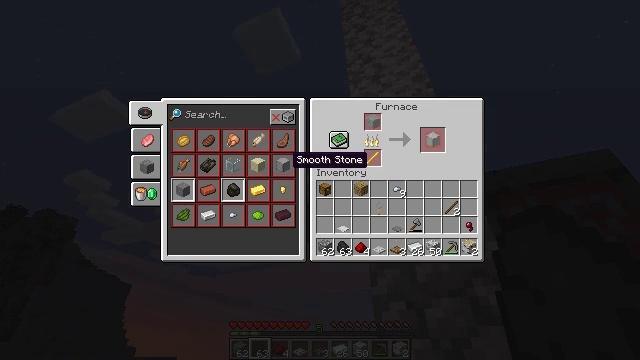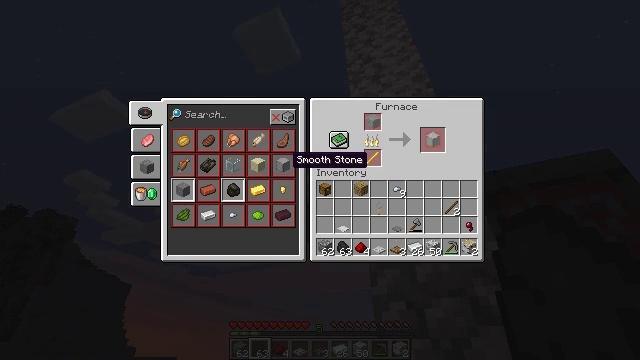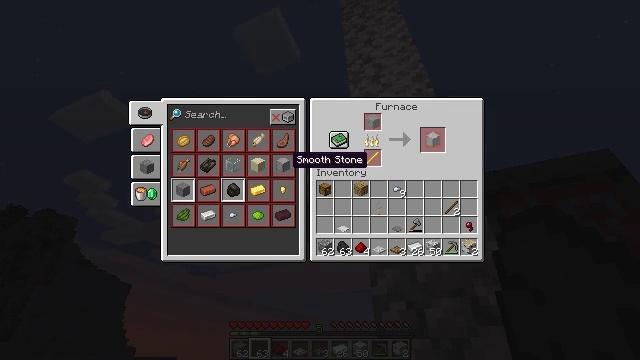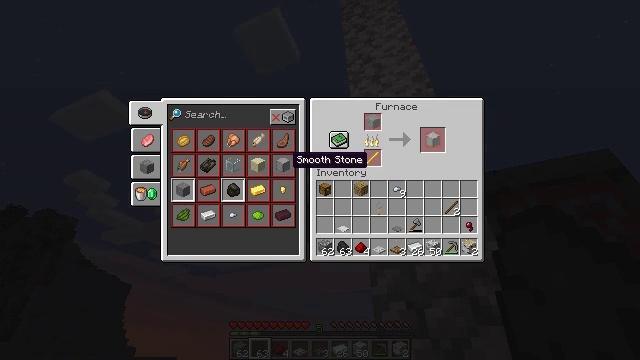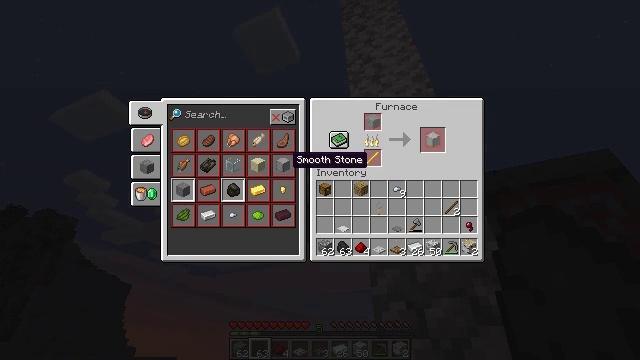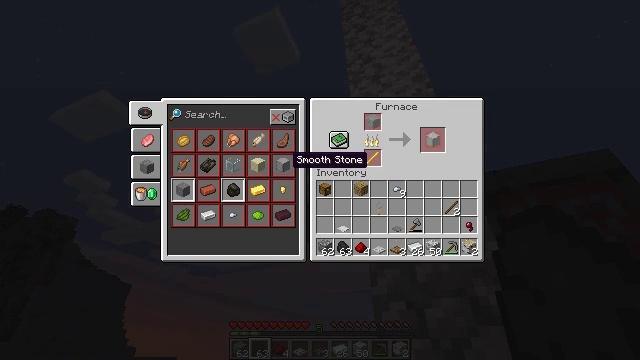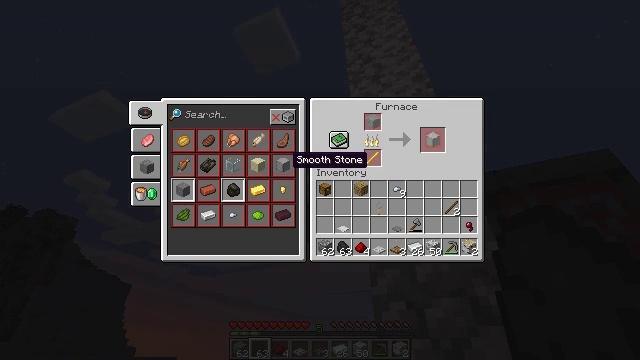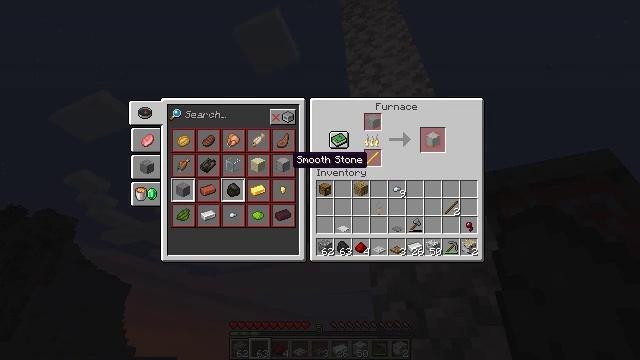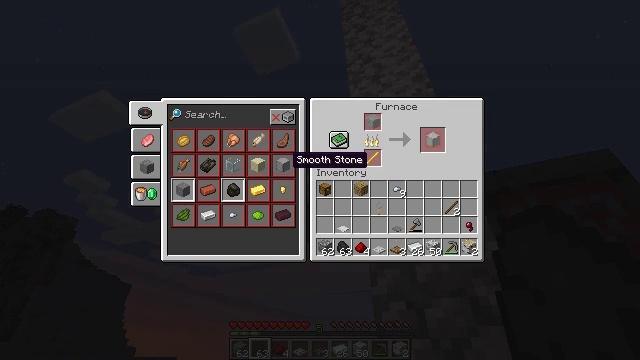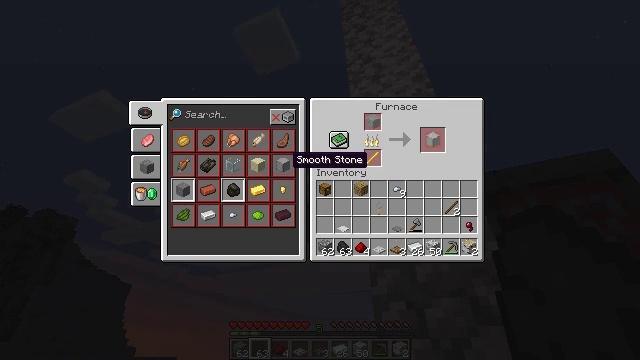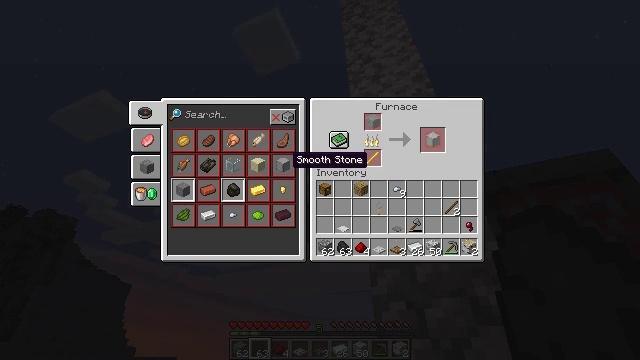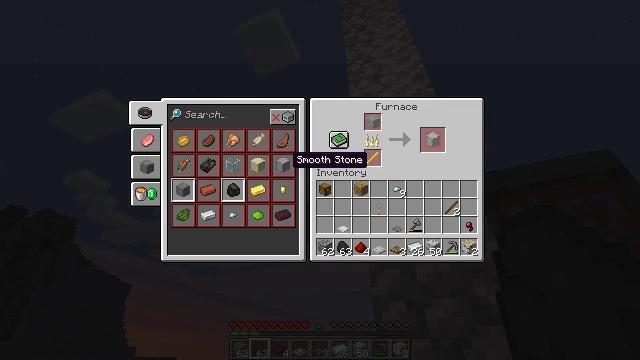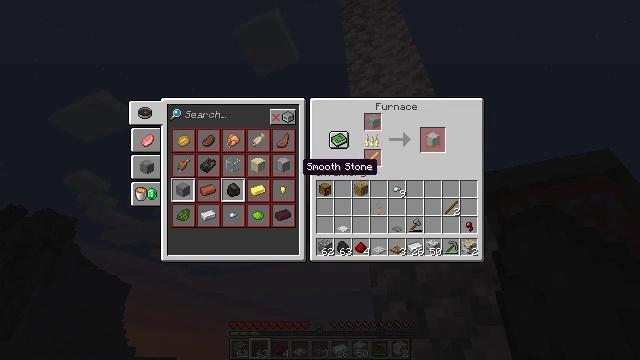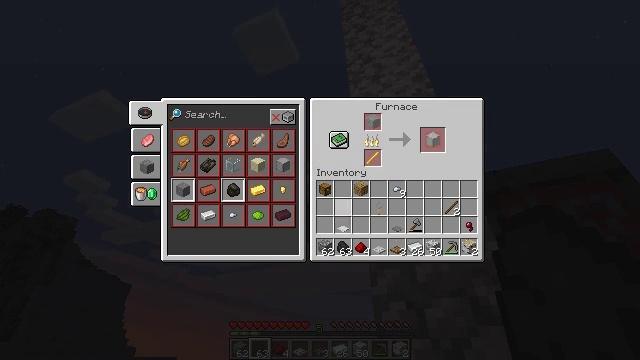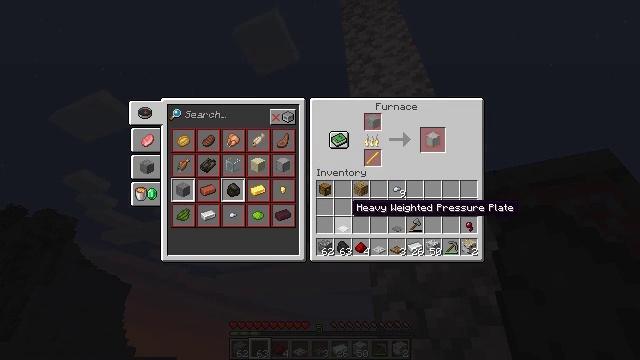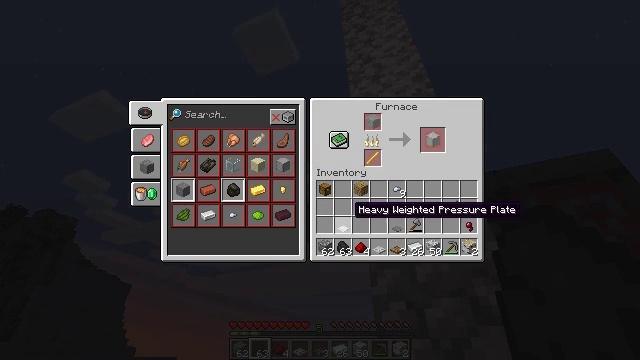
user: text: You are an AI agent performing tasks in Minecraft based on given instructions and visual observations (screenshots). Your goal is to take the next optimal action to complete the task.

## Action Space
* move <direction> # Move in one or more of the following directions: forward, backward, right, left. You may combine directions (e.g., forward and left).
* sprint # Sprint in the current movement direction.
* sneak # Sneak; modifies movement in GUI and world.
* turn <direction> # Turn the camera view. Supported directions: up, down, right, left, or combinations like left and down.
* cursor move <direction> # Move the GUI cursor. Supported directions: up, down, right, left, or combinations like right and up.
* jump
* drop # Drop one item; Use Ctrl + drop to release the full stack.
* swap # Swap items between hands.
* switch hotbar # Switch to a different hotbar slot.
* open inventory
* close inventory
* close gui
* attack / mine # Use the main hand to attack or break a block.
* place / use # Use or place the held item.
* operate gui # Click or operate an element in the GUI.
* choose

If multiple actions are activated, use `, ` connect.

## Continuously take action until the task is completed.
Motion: motion action
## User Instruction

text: Craft a detector rail.
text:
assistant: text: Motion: no_op
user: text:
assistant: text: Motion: no_op
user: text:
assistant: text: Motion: no_op
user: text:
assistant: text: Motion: no_op
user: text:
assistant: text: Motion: no_op
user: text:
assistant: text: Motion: no_op
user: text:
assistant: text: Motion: no_op
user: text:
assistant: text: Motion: no_op
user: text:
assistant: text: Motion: no_op
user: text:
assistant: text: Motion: no_op
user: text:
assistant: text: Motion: no_op
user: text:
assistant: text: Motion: cursor move right
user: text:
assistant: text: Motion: cursor move right and down
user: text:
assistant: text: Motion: cursor move right and down
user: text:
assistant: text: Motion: no_op
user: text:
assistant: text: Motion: no_op
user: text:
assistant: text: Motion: no_op
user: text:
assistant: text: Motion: no_op
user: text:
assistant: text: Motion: no_op
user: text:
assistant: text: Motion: no_op
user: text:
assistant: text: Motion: no_op
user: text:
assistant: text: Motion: no_op
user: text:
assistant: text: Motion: no_op
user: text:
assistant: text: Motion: no_op
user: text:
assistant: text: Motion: no_op
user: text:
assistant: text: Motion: no_op
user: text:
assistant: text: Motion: no_op
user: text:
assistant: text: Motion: cursor move up
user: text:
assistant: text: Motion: cursor move up
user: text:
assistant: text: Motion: no_op